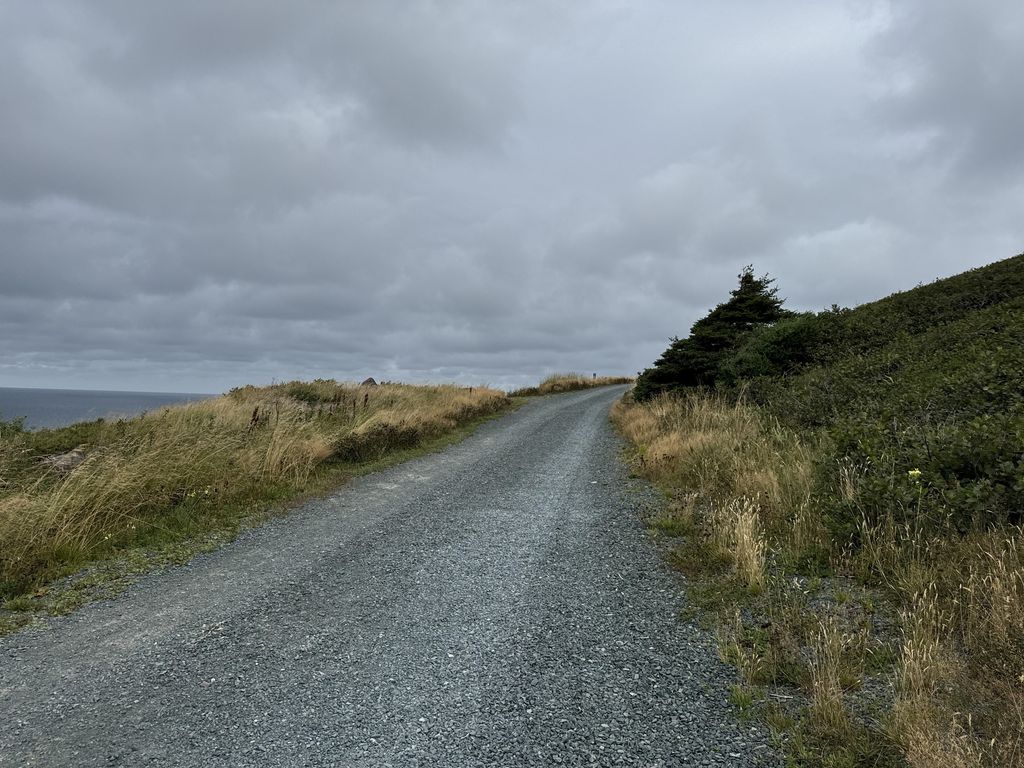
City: st_johns